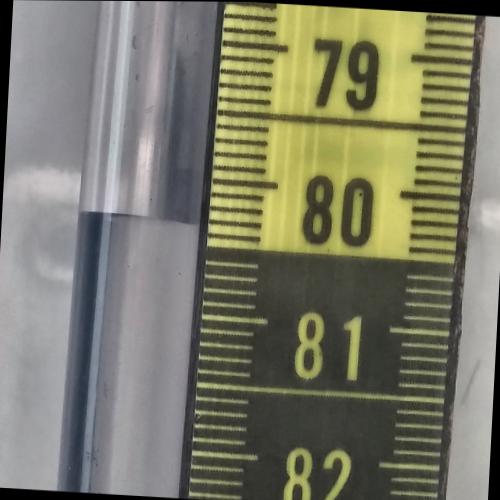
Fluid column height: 80.3 cm